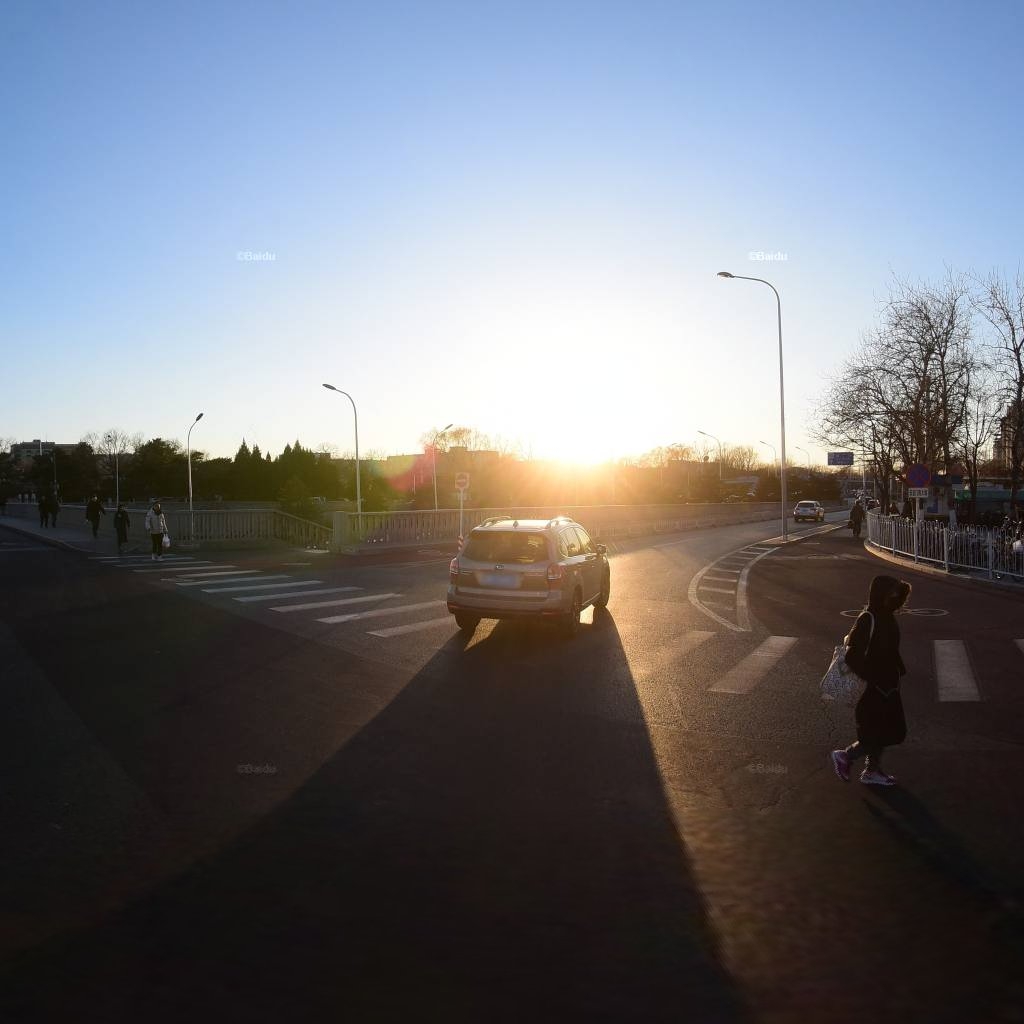
Region: Dongcheng
Road damage annotations: longitudinal crack